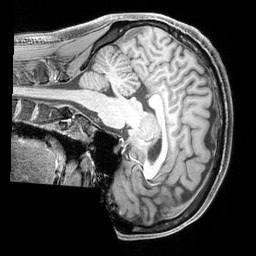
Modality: T1w
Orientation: sagittal
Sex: male
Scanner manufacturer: siemens
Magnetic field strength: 3 T
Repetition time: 2.3 s
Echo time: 0.00226 s